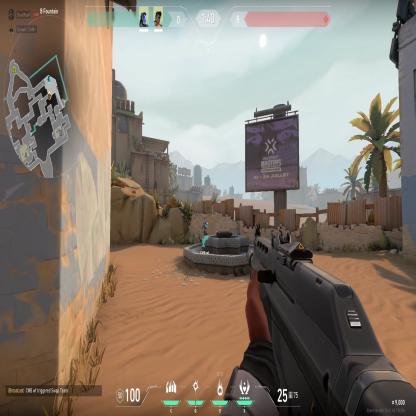
Label: teammate